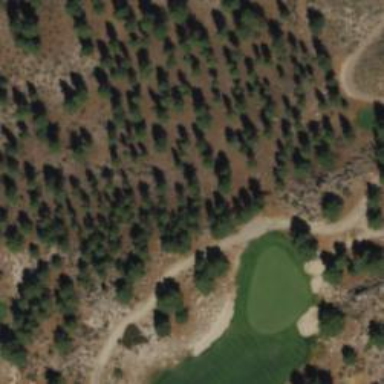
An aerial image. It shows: Pathway for golfing.